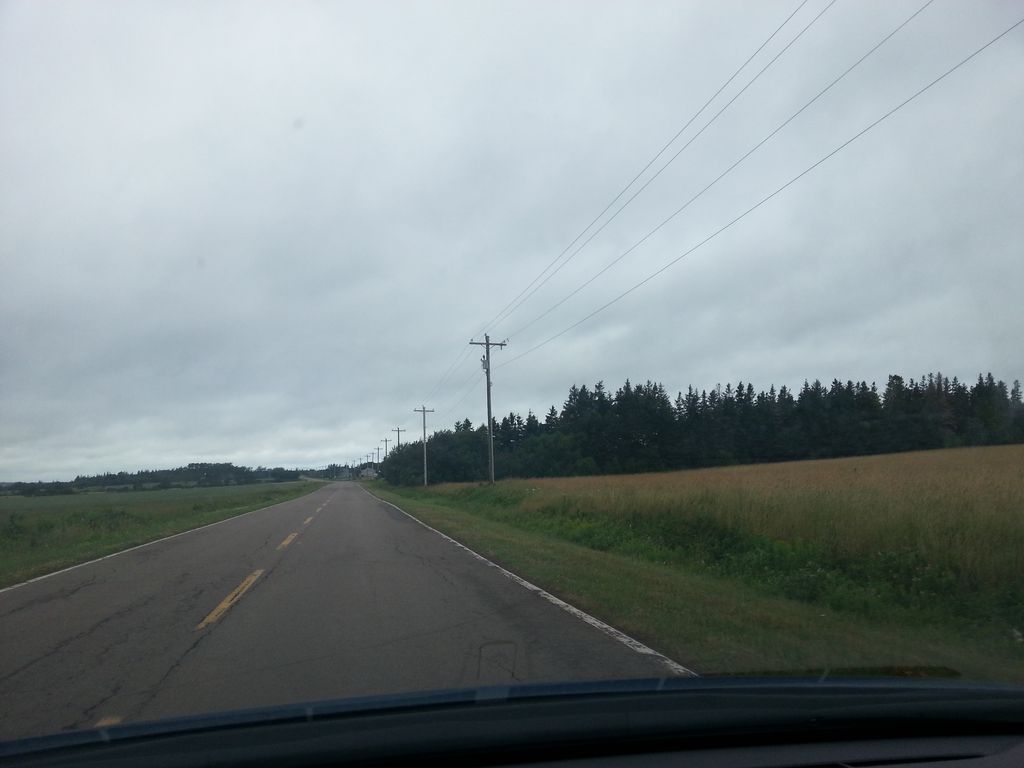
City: charlottetown